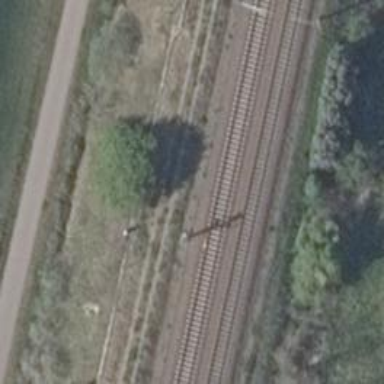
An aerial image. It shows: Railway signal.